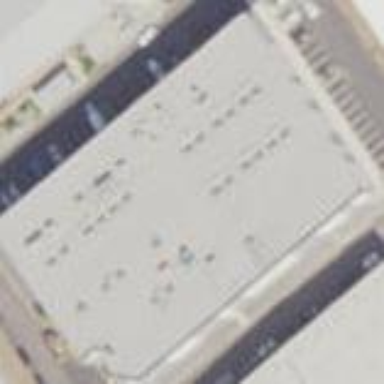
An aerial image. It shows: Industrial building.